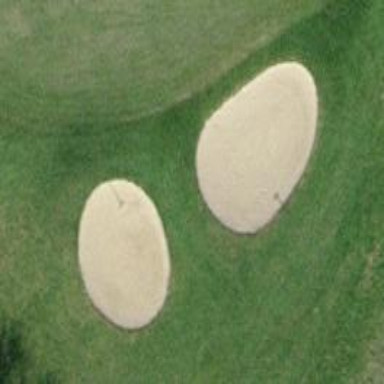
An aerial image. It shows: Sand bunker on golf course.